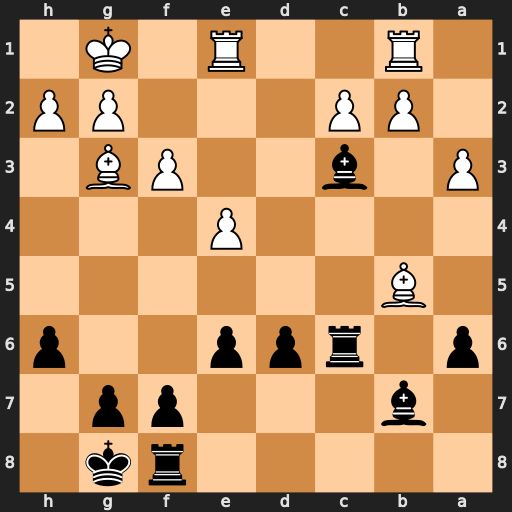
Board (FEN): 5rk1/1b3pp1/p1rpp2p/1B6/4P3/P1b2PB1/1PP3PP/1R2R1K1
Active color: b
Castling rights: -
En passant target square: -
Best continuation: Bd4+ Bf2 Bxf2+ Kxf2 axb5